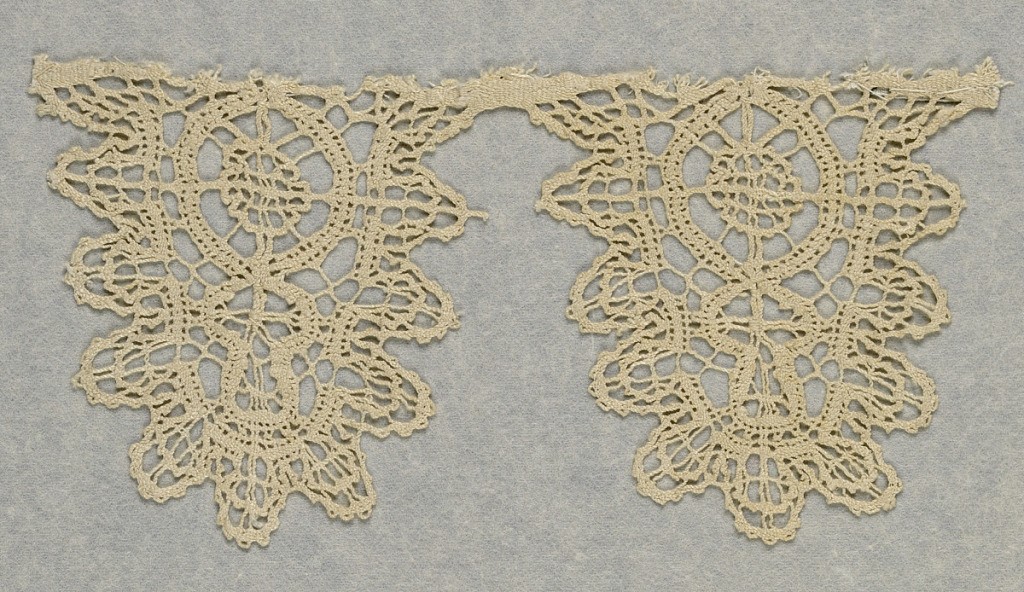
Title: Fragment
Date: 17th century
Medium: linen Technique: bobbin lace (continuous braid-like)
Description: Two deep pendulous rounded points edged with smaller points in a rosette design.